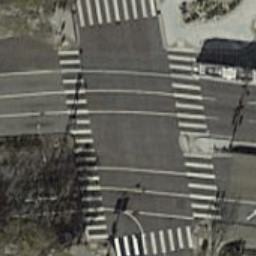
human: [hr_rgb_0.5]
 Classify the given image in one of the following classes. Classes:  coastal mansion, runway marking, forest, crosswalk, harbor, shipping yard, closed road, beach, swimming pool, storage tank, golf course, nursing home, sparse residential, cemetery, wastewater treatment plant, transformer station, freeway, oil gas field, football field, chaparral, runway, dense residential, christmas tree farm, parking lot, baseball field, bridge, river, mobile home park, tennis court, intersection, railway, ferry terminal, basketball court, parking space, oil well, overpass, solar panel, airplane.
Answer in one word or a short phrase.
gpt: crosswalk